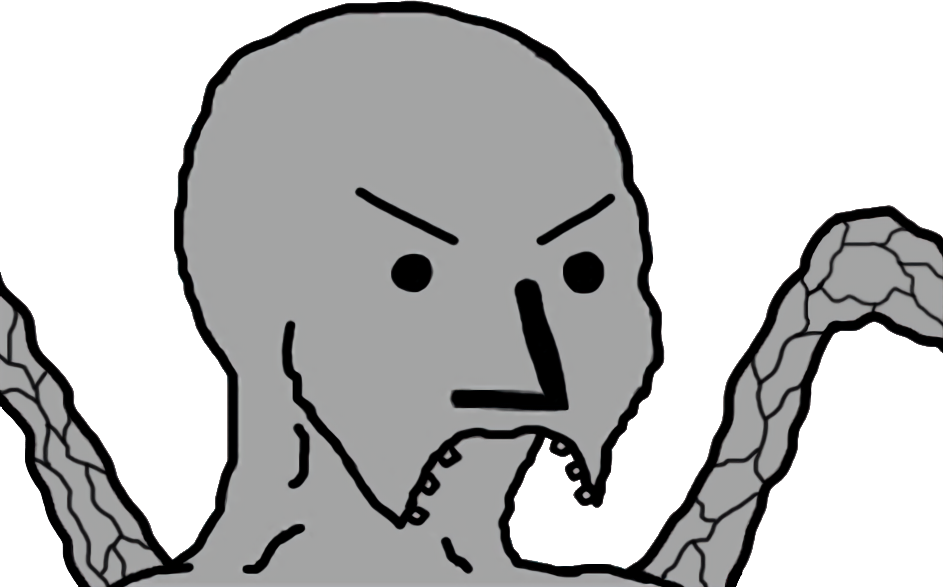
Label: 5_NPC